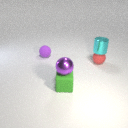
small purple rubber sphere behind small red rubber sphere